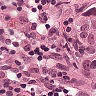
Metastatic tissue present: yes